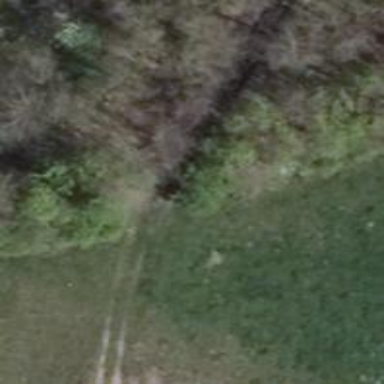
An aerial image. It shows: Track road with grade4 tracktype.